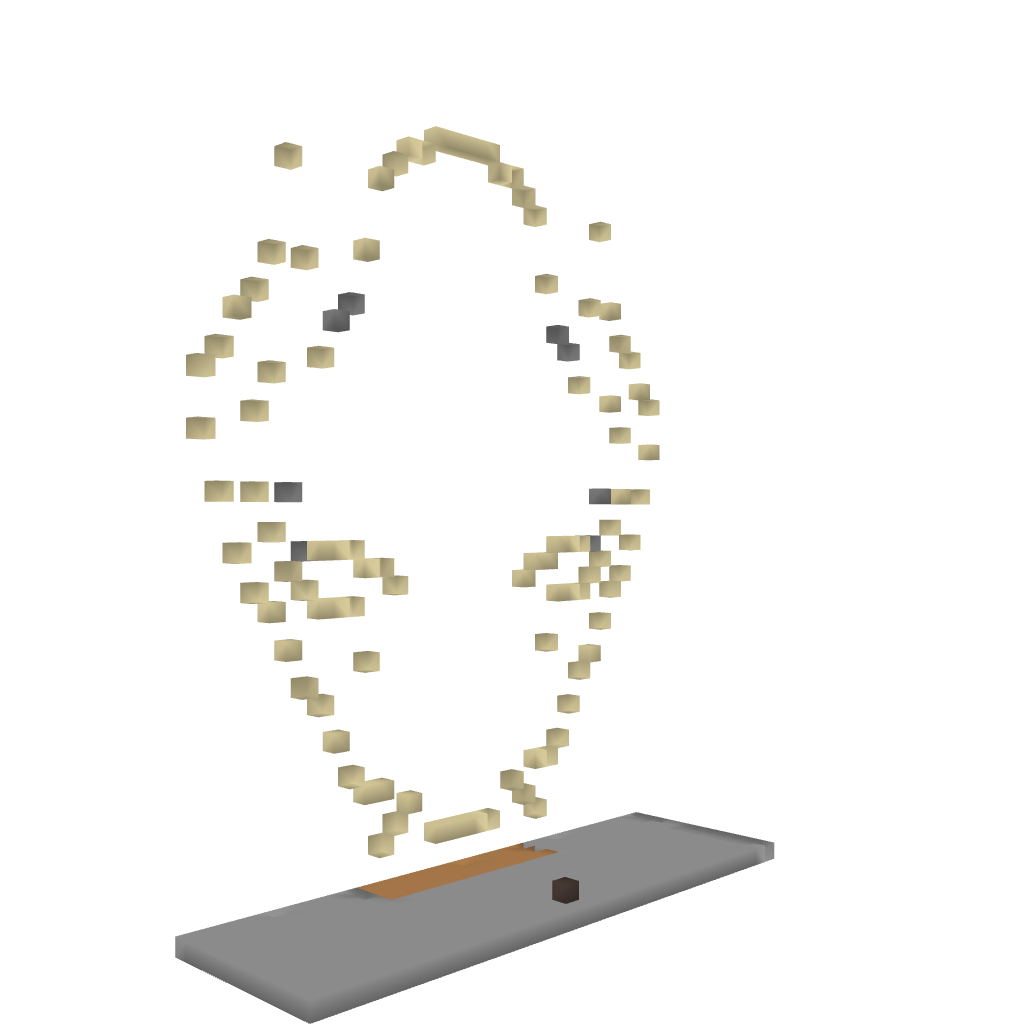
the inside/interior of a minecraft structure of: General Grievous